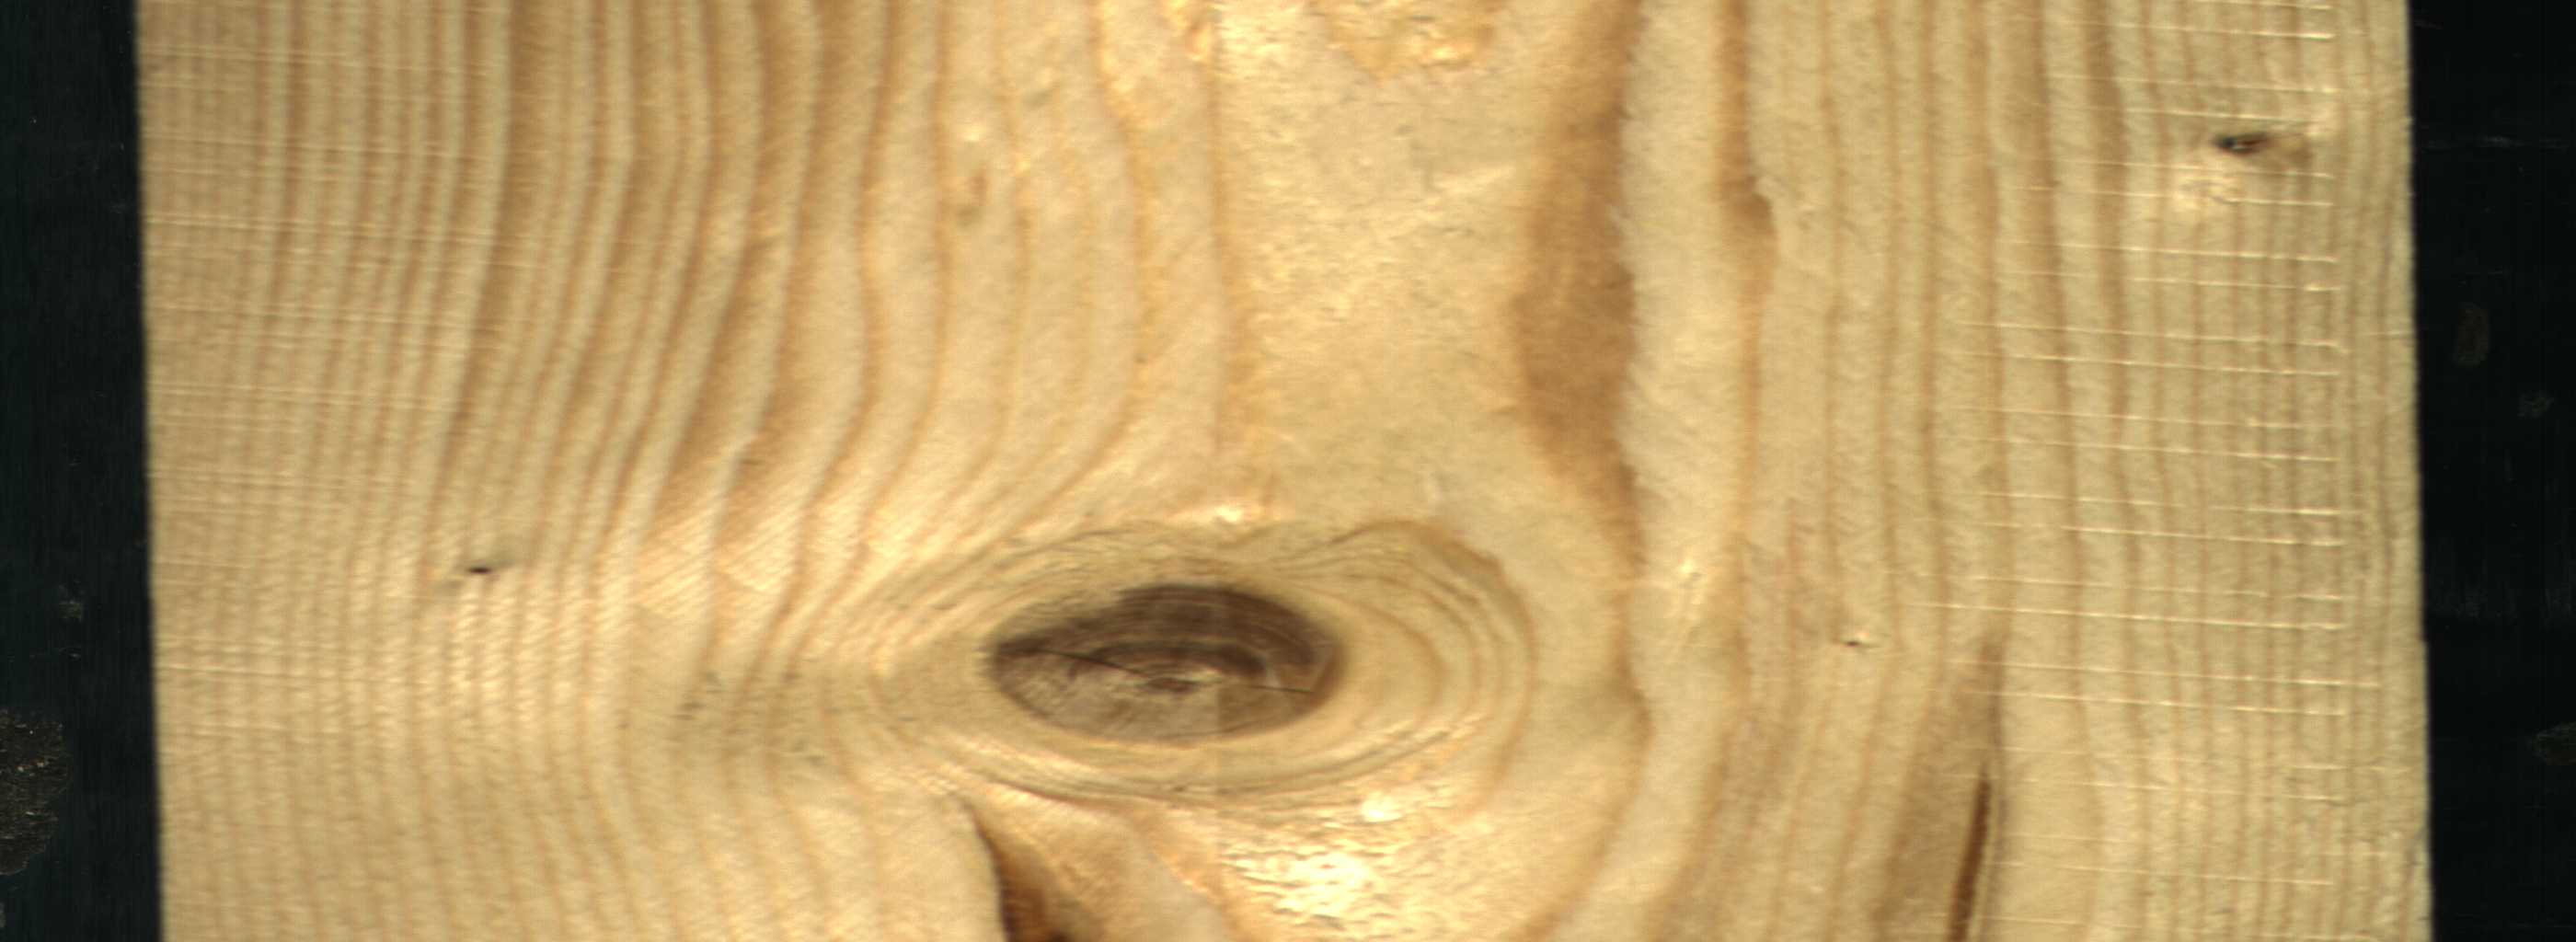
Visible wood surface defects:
resin
resin
knot_with_crack
Live_Knot